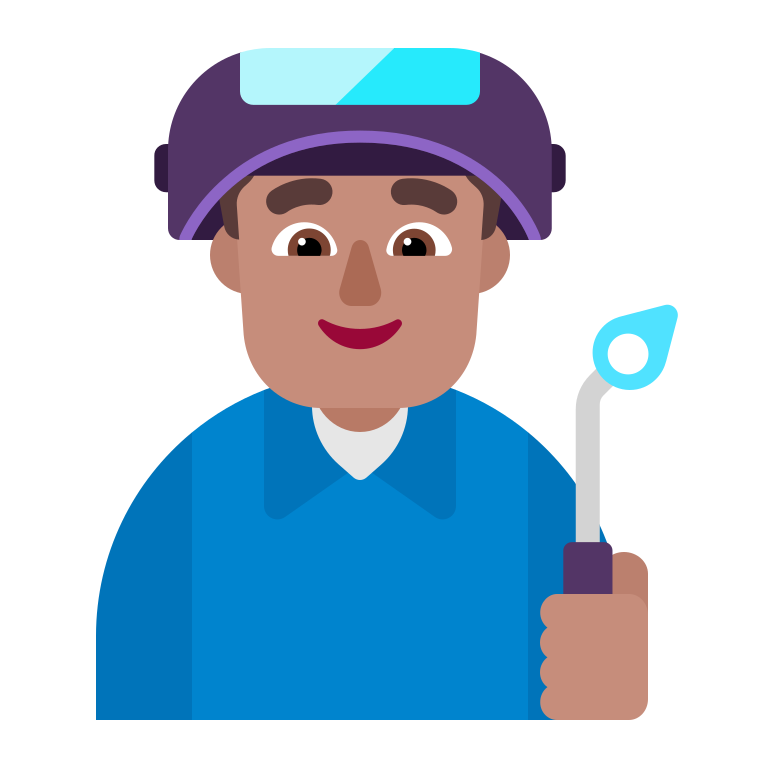
man factory worker flat